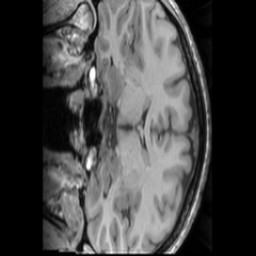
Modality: T1w
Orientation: coronal
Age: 26
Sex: female
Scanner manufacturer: siemens
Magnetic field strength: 3 T
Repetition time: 1.63 s
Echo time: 0.00311 s